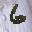
Label: 6